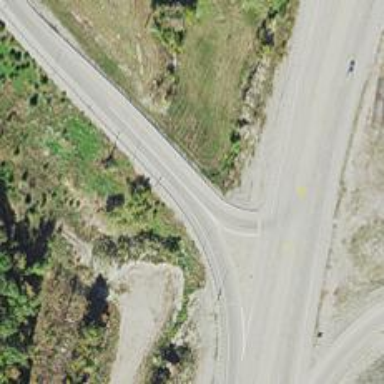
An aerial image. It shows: Trunk link highway.